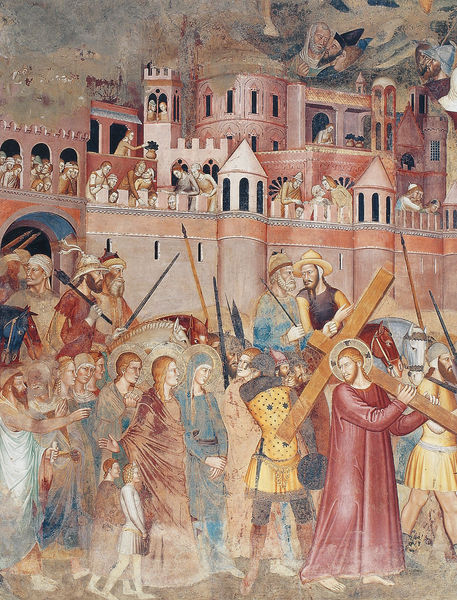
Titel: Spanische Kapelle (ehemaliger Kapitelsaal)
Künstler: Andrea di Bonaiuto
Standort: Florenz, S. Maria Novella, Spanische Kapelle (EU - I - Toskana)
Schlagwörter: himmel, menschen, männer, rot, bart, kinder, pferde, fell, schlacht, gefolge, soldaten, burg, kreuz, ritter, römer, heiligenschein, christus, jesus, kreuzigung, mauern, lanzen, speere, jünger, maria, auszug, jerusalem, kreuzweg, kreuztragung, mescnhen, zreuz